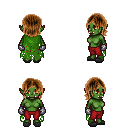
a pixel art fantasy rpg character, female body template, orc, green skin, green tattered cape, red pants, brown long bangs hairstyle, metal gloves, gray slippers, four views (front, back, left, right), 2x2 character sprite sheet, small pixel art, hard edges, no anti-aliasing